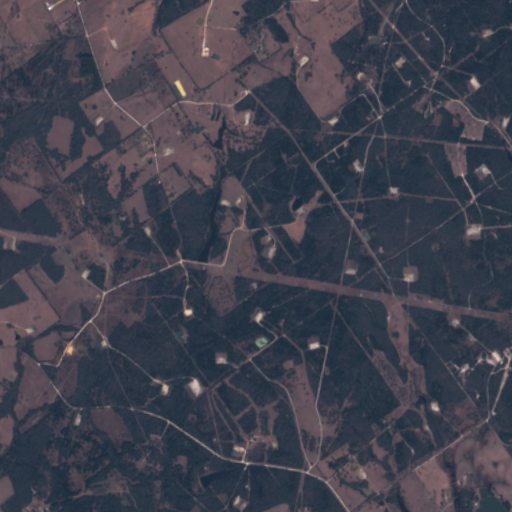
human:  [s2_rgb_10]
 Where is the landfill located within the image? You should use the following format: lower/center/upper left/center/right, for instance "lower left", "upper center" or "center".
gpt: There is no landfill in the image.